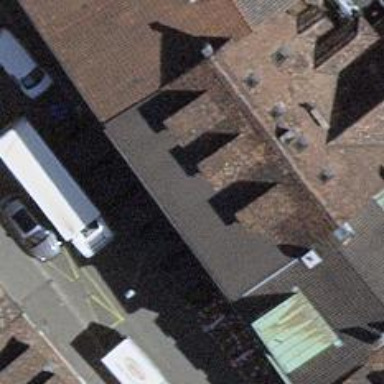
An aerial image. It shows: Restaurant.